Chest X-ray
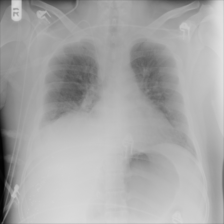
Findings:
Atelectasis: positive
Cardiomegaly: negative
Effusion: negative
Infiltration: positive
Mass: negative
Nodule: negative
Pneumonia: negative
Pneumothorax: negative
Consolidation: negative
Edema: negative
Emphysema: negative
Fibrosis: negative
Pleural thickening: negative
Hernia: negative